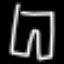
Label: pants